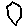
Label: hexagon